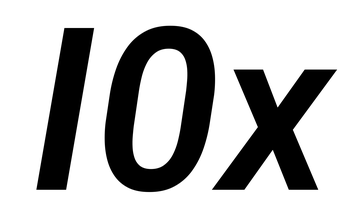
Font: Roboto-Italic_SemiBold_Italic